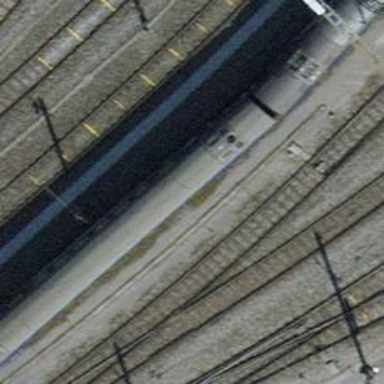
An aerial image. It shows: Rail yard with electrified contact lines for the trains.